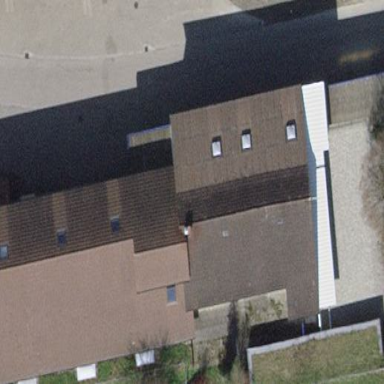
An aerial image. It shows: Manufacturing building.